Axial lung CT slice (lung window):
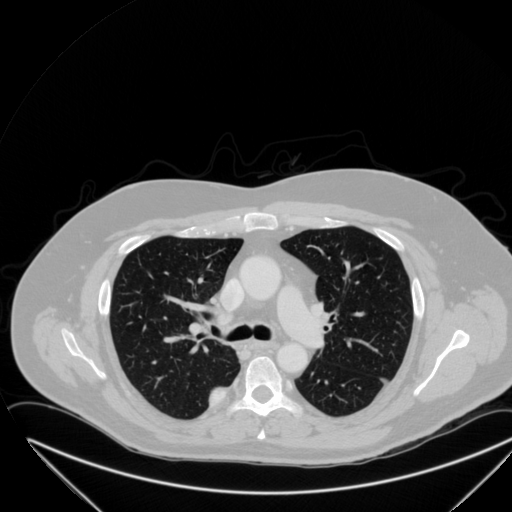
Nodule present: yes
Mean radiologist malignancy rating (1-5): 4